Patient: sex M, age 58
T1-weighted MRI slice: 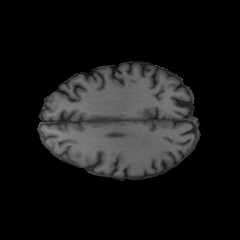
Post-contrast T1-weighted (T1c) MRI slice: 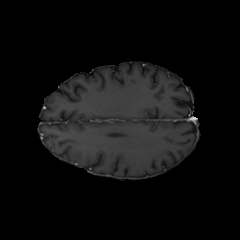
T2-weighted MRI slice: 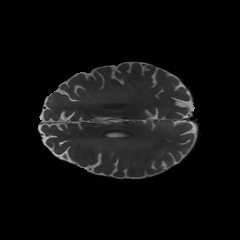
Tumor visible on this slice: yes
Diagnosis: Glioblastoma, IDH-wildtype
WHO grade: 4